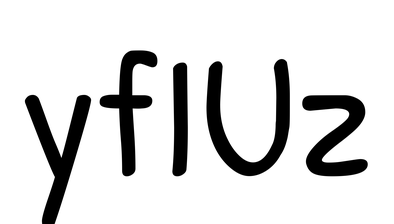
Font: PatrickHand-Regular